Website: macys
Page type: gifting
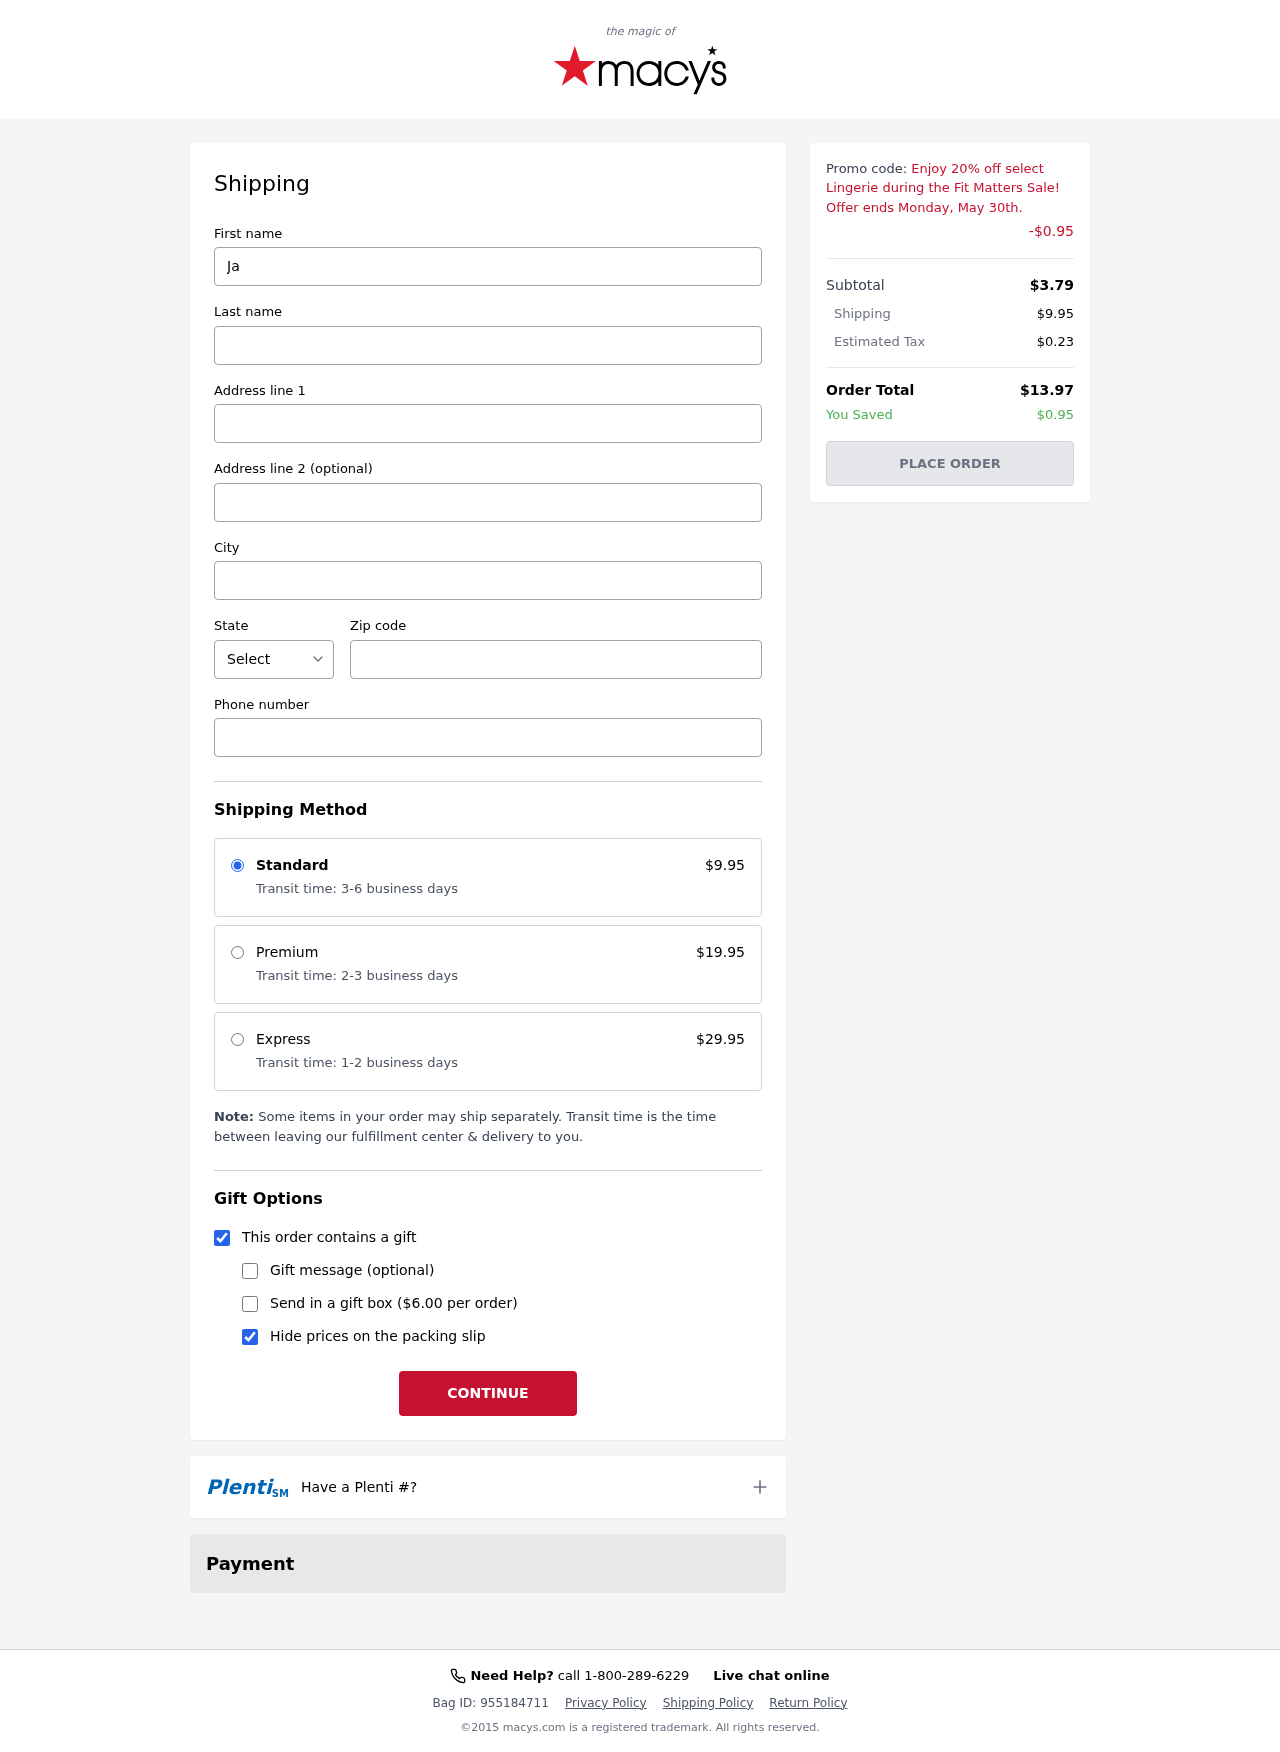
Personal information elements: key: PII_CITY
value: East Kelseymouth
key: PII_FIRSTNAME
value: Jacob
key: PII_LASTNAME
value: Tucker
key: PII_PHONE
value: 3806531345
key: PII_POSTCODE
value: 20471
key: PII_STATE_ABBR
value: RI
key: PII_STREET
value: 9565 Jennifer Bridge Apt. 471
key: PII_STREET2
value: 72398 Alvarado Well
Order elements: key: ORDER_SHIPPING_COST
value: $9.95
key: ORDER_DISCOUNT
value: -$0.95
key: ORDER_SUBTOTAL
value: $3.79
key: ORDER_TAX
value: $0.23
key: ORDER_TOTAL
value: $13.97
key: ORDER_SAVINGS
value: $0.95